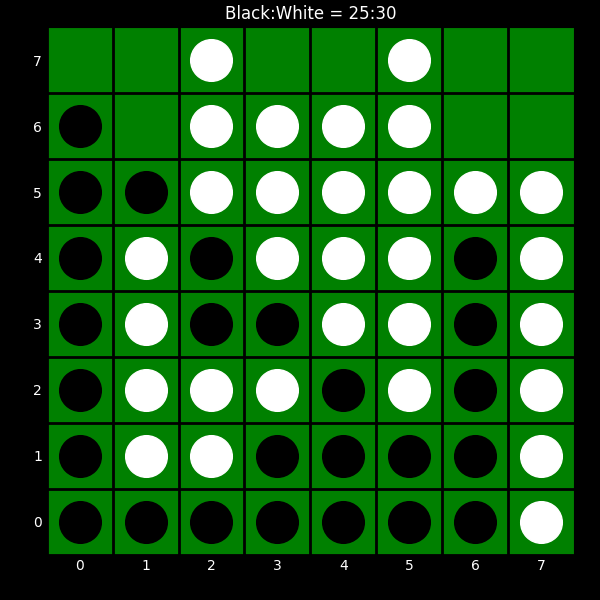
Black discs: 25
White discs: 30